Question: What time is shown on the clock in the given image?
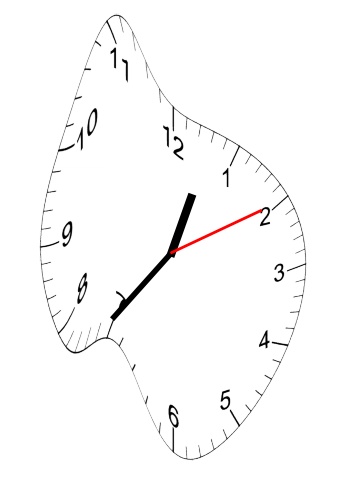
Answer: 12:36:10